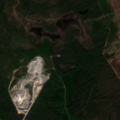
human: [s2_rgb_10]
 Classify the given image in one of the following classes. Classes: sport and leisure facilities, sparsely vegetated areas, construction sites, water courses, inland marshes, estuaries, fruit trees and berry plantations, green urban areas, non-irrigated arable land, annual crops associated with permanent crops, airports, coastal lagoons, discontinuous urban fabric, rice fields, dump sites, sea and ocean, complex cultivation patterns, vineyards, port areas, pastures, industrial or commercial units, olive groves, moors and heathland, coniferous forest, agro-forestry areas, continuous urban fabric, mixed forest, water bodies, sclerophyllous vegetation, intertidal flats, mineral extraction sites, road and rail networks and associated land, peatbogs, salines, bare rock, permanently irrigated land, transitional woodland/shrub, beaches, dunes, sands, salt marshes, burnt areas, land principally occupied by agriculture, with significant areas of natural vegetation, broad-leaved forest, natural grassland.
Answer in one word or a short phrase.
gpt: non-irrigated arable land, coniferous forest, mixed forest, transitional woodland/shrub